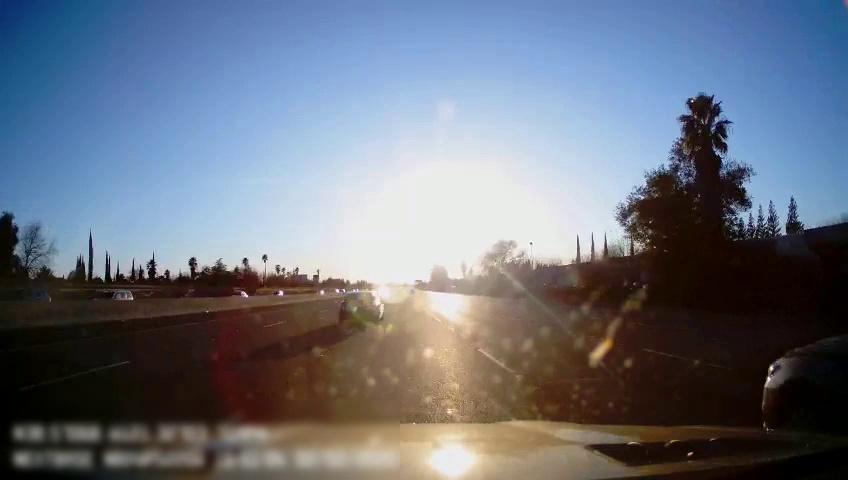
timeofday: Day
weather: Sunny
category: Drivable Space
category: Vehicles | Car
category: Vehicles | SUV
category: Vehicles | Car
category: Vehicles | SUV
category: Vehicles | Car
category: Vehicles | Car
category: Lanes | Alternate Lane
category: Lanes | Alternate Lane
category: Lanes | Current Lane
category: Lanes | Current Lane
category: Lanes | Alternate Lane
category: Lanes | Alternate Lane